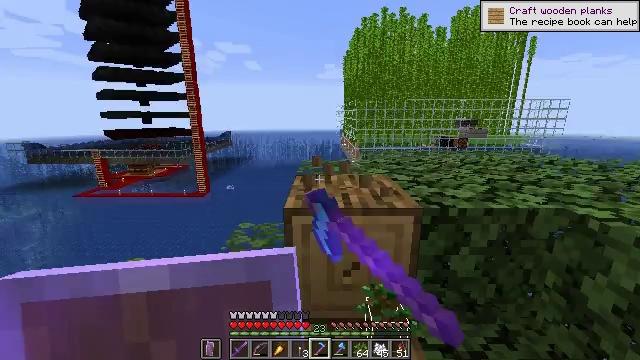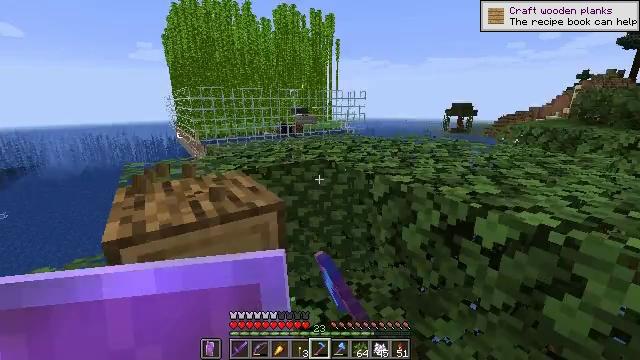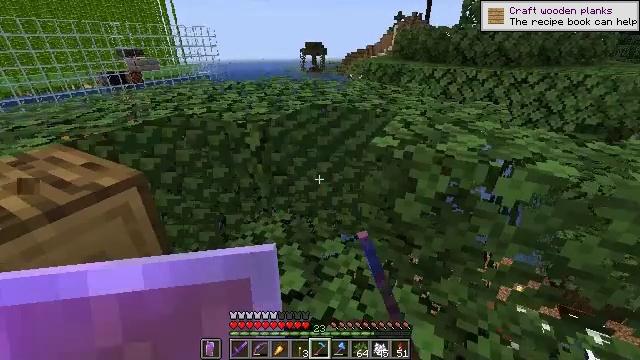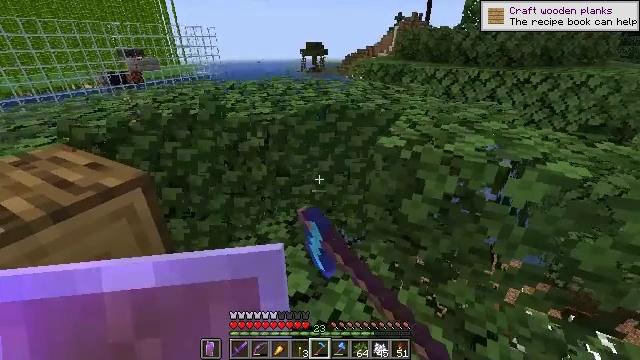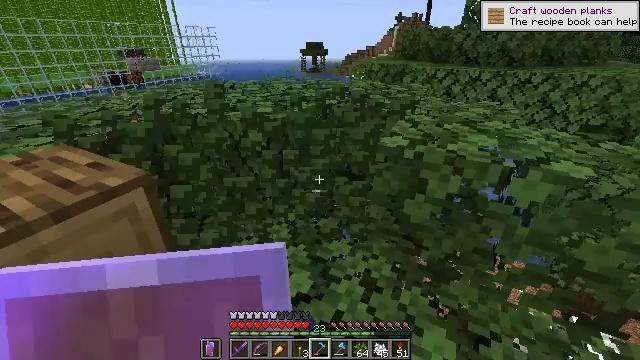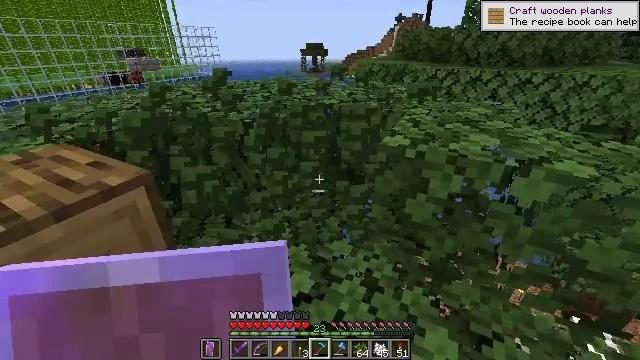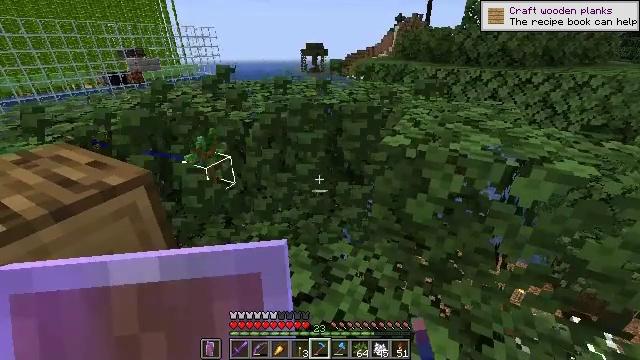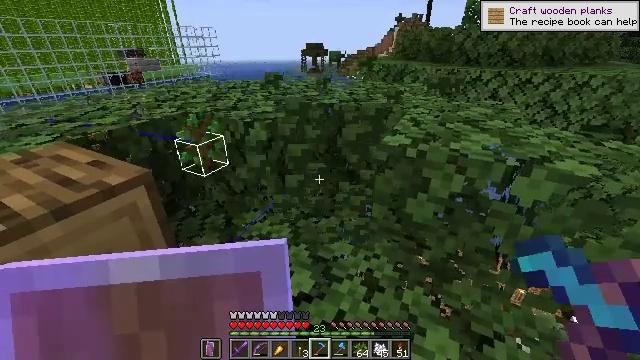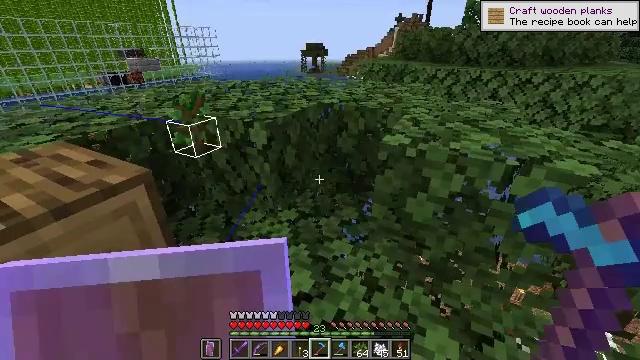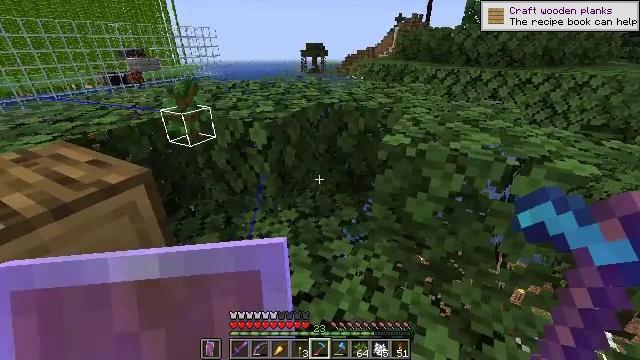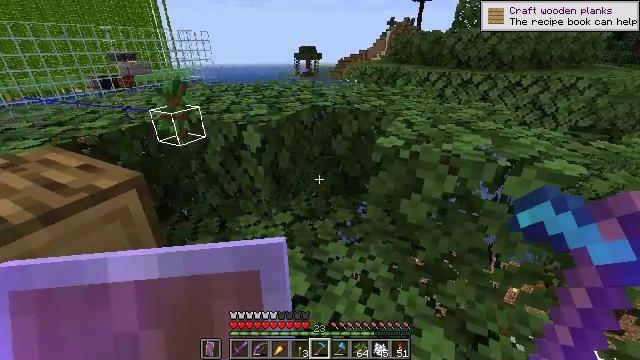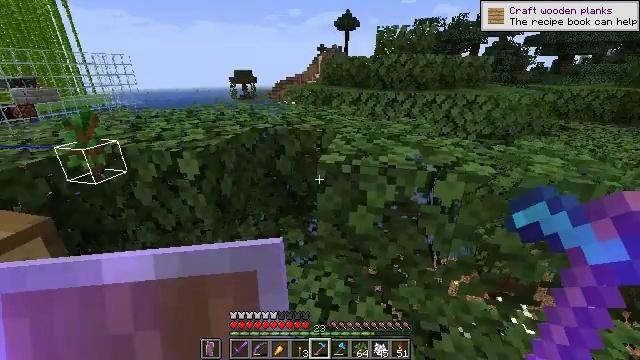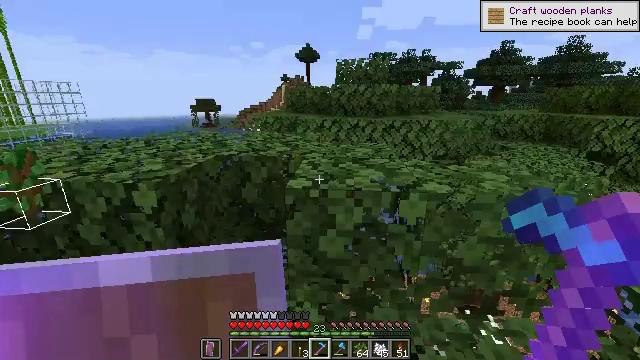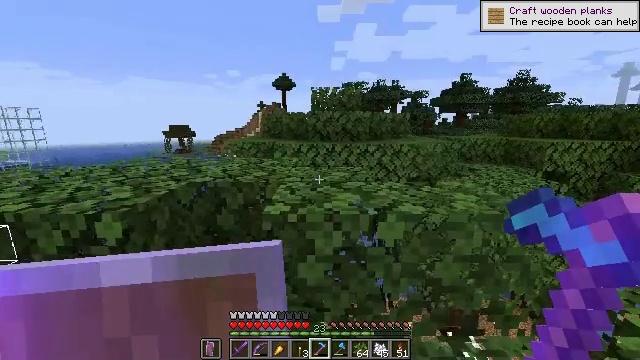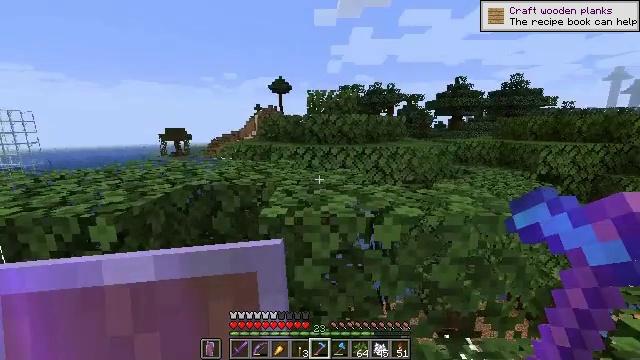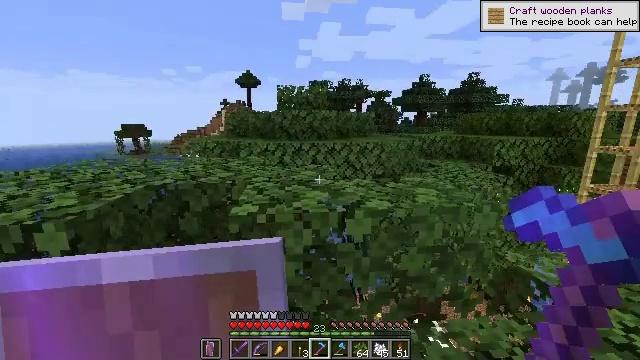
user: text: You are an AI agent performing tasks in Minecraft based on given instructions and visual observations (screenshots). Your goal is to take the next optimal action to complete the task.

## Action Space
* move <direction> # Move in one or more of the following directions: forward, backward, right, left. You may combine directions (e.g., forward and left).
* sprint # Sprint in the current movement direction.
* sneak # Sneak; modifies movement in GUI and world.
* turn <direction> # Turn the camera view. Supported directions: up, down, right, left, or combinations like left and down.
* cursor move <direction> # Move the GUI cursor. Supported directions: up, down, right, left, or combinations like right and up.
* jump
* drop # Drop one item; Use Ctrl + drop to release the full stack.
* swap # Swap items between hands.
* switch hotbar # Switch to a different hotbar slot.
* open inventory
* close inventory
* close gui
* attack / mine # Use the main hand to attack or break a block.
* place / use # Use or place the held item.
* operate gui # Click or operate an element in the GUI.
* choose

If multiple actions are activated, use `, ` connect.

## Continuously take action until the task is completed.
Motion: motion action
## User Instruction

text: Mine oak leaves.
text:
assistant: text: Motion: move forward, attack / mine
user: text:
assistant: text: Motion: turn right and down, attack / mine
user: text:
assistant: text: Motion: no_op
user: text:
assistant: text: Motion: no_op
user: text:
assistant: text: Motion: no_op
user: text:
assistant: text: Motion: no_op
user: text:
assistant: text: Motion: no_op
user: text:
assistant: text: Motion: no_op
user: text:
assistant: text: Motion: no_op
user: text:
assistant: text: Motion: turn right
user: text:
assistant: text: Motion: turn right and up
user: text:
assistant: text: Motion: turn right and up
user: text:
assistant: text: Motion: turn right and up
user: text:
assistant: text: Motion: no_op
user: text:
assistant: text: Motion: turn right
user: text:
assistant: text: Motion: turn right and down
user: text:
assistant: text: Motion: no_op
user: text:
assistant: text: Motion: no_op
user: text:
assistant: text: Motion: turn left
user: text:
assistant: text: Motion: turn left
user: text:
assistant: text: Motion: turn left
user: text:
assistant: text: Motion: turn left, attack / mine
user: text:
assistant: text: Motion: attack / mine
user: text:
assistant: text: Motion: turn left, attack / mine
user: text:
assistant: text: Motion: turn left, attack / mine
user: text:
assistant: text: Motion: move forward, attack / mine
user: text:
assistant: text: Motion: move forward, turn right, attack / mine
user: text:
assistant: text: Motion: move forward, turn right and up, attack / mine
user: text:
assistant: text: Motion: move forward, turn right and down, attack / mine
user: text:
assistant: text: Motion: move forward, turn right and down, attack / mine